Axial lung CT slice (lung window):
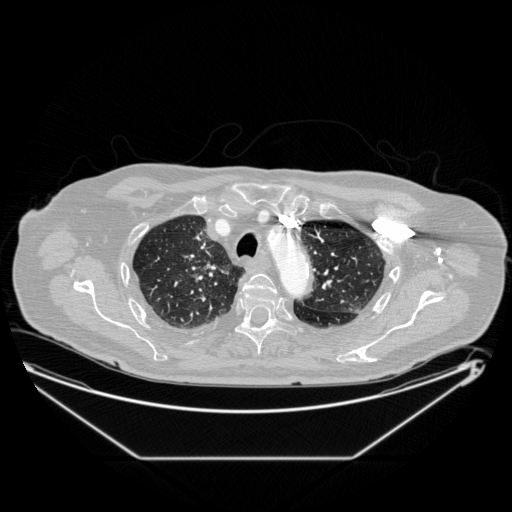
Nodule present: no